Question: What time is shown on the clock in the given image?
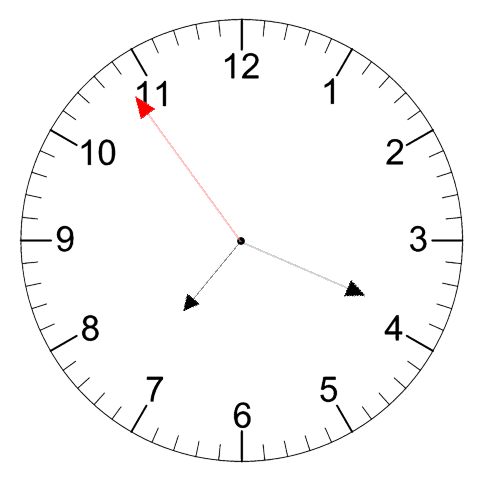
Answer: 07:18:54